What distinguishes these two images?
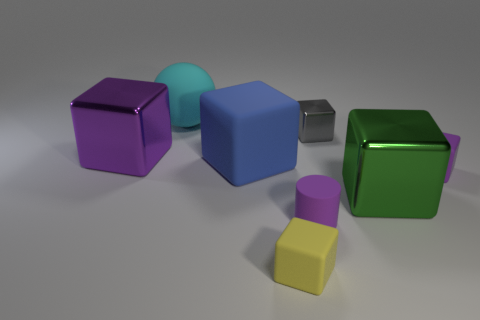
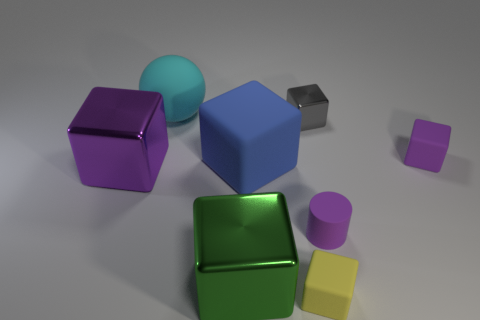
the green thing moved
the big green metal block that is on the right side of the small purple rubber cylinder is in a different location
the green cube changed its location
the green thing moved
the green metal block is in a different location
the large green metallic cube to the right of the big cyan matte sphere is in a different location
the large green metallic cube that is right of the cyan matte object changed its location